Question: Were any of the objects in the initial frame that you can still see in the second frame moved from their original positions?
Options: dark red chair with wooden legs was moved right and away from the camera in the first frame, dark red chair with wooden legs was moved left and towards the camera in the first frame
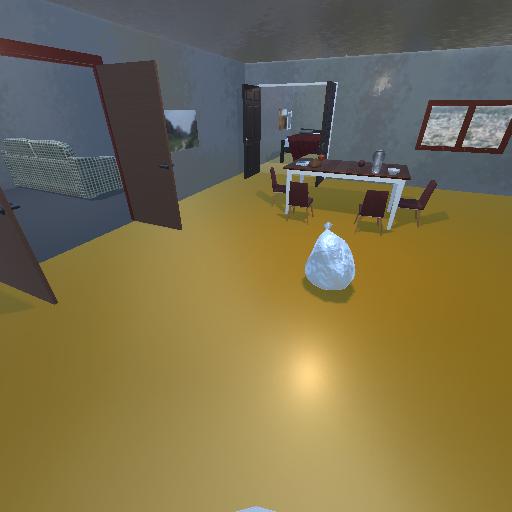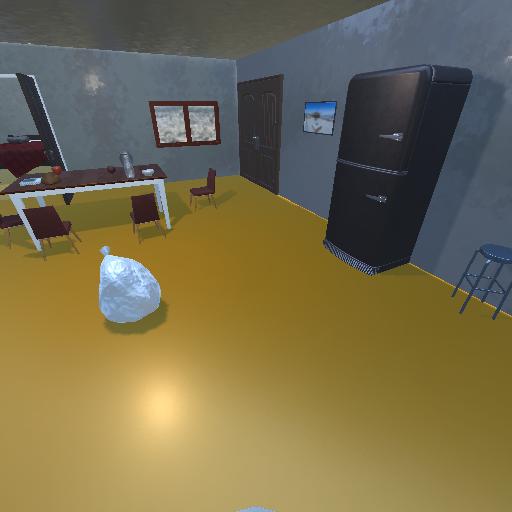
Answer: dark red chair with wooden legs was moved right and away from the camera in the first frame